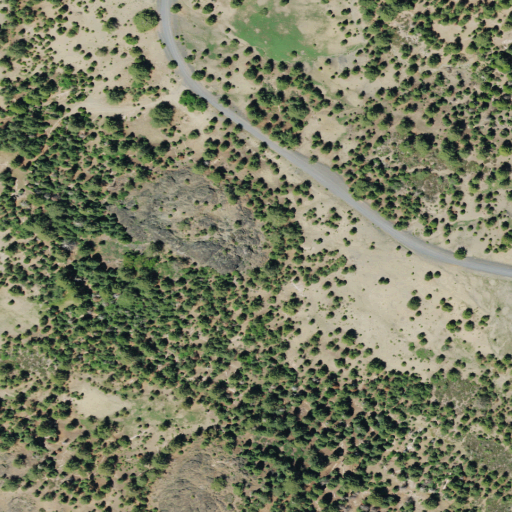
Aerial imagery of mountain in California named Goat Rock containing grassland, shrub, low intensity development, evergreen forest, open development, and medium intensity development